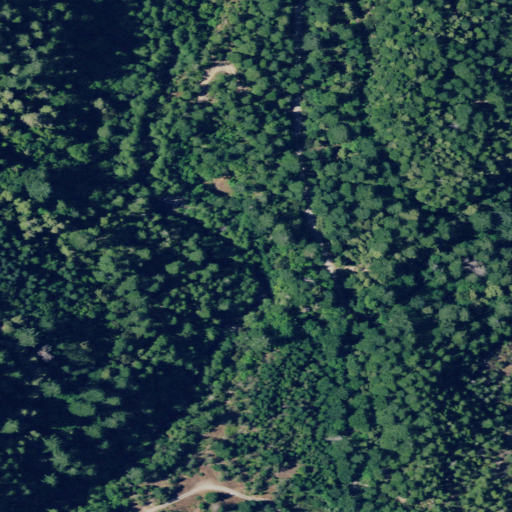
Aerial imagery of valley in California named Haydens Gulch containing evergreen forest, open development, deciduous forest, mixed forest, and shrub